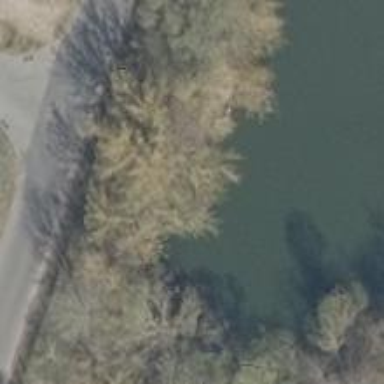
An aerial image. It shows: Pond surrounded by natural water.